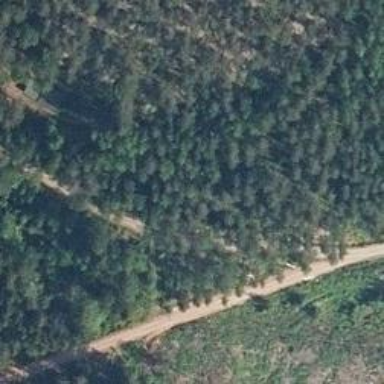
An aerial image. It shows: Unclassified road.